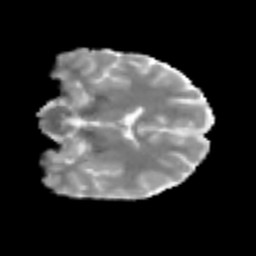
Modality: MD
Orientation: coronal
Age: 21
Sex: male
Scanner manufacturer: siemens
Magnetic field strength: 3 T
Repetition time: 2.3 s
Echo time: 0.085 s